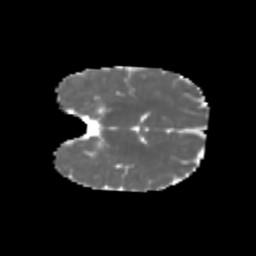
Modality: MD
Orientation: coronal
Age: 6
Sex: male
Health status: healthy